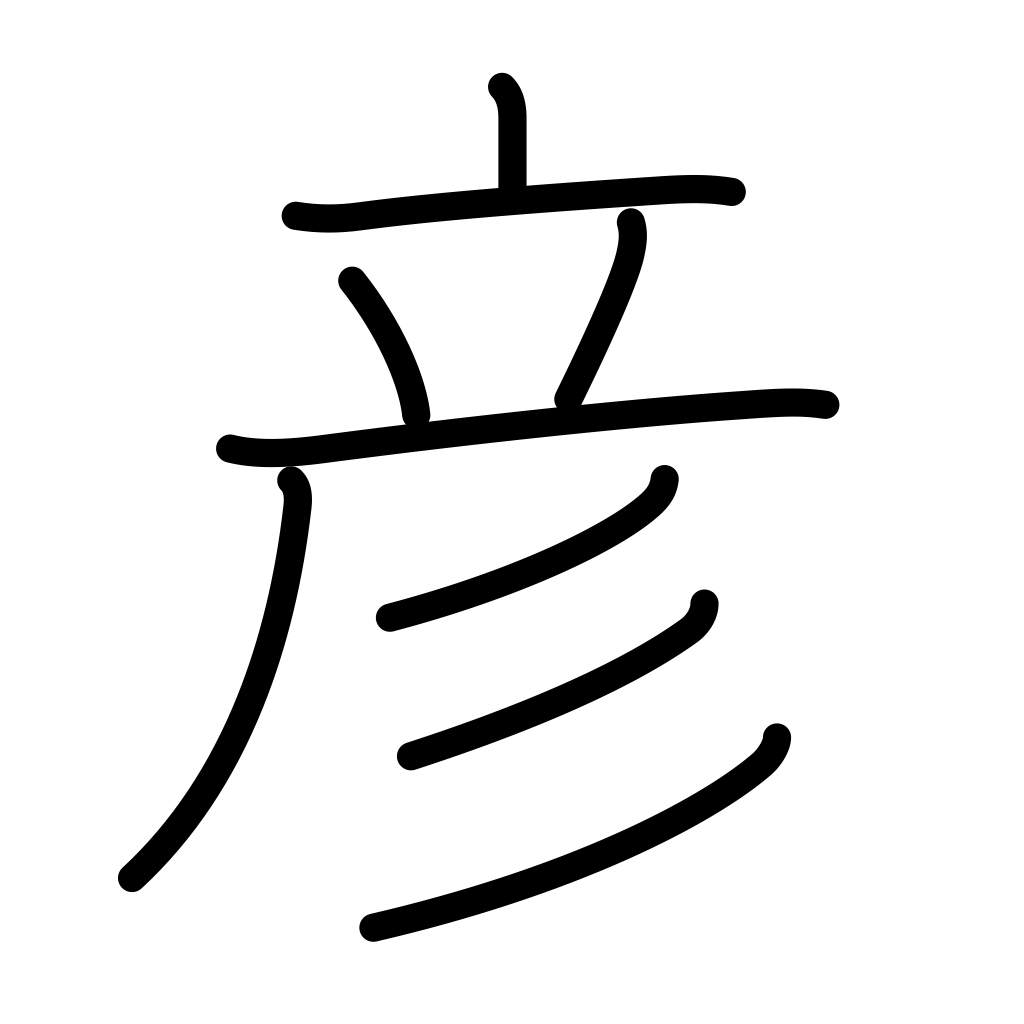
Meaning: lad